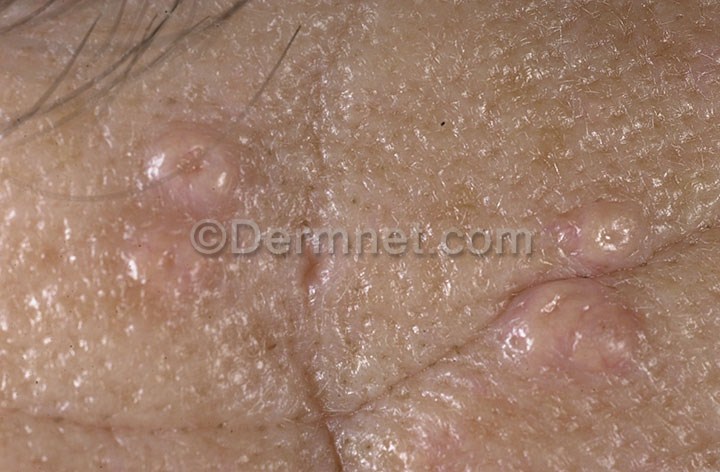
Disease: Seborrheic Keratoses and other Benign Tumors